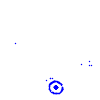
Particle: kaon